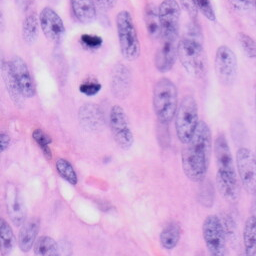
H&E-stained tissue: Skin